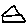
Label: house